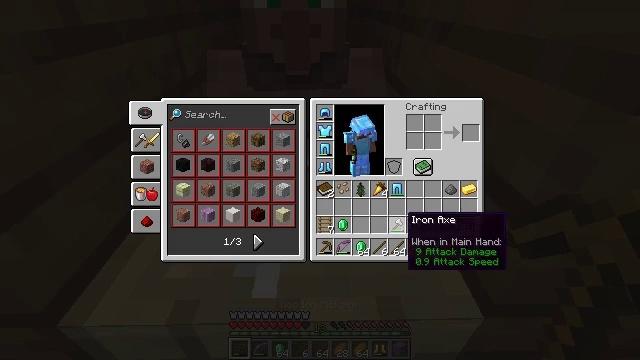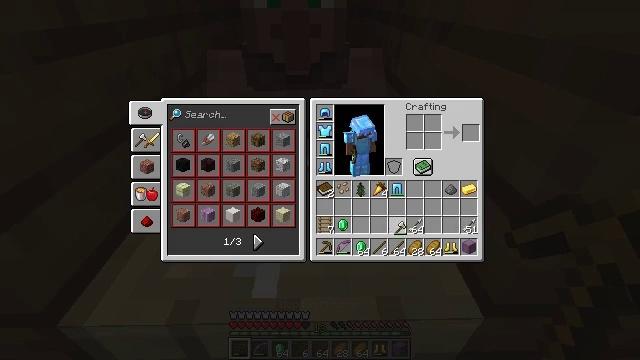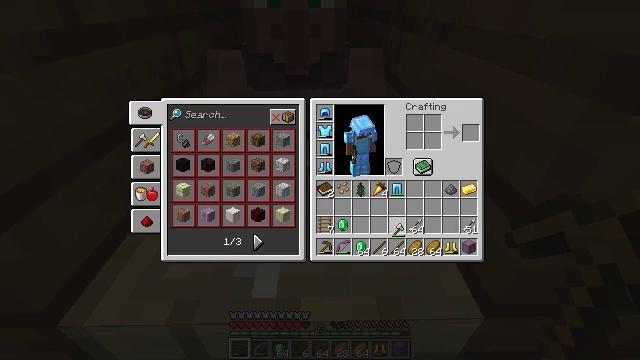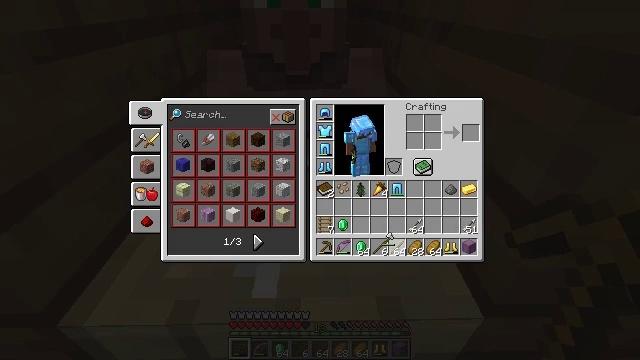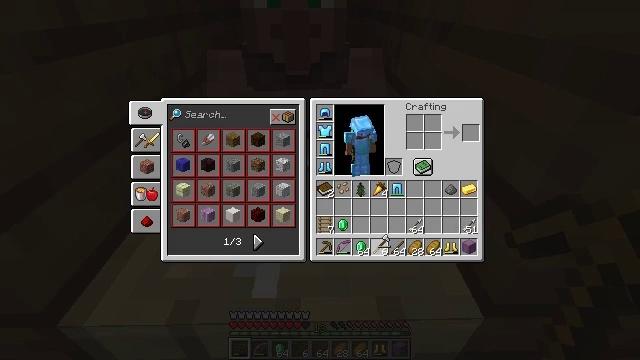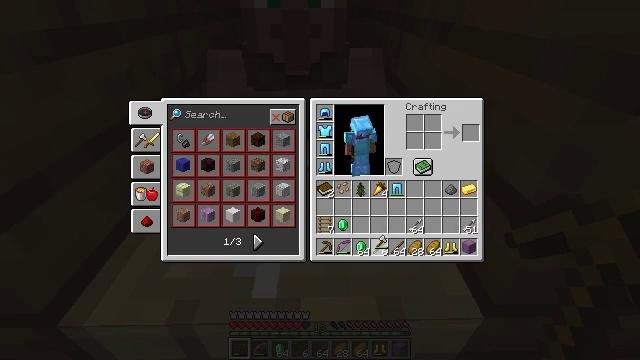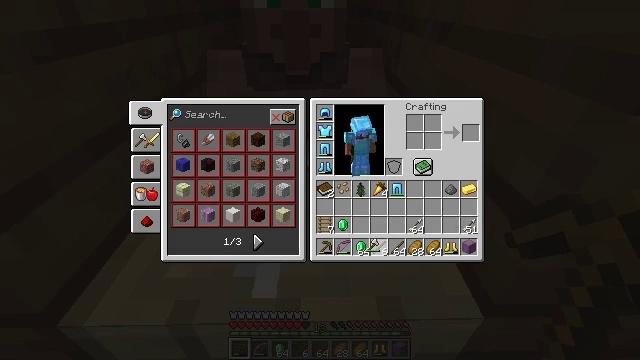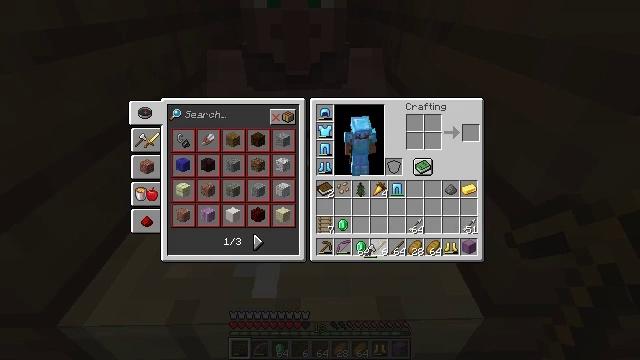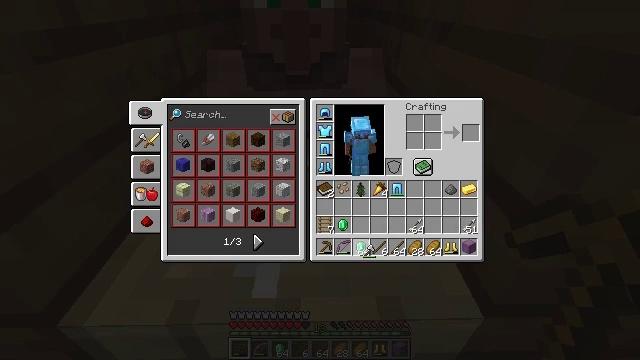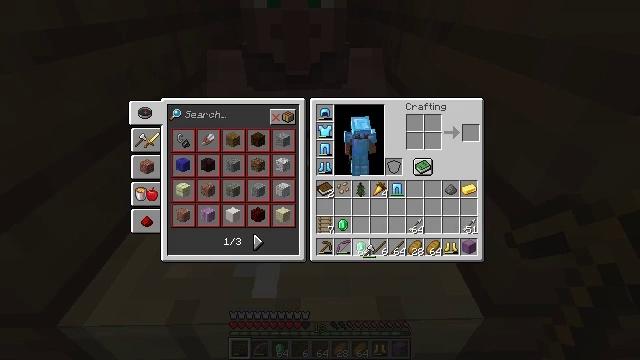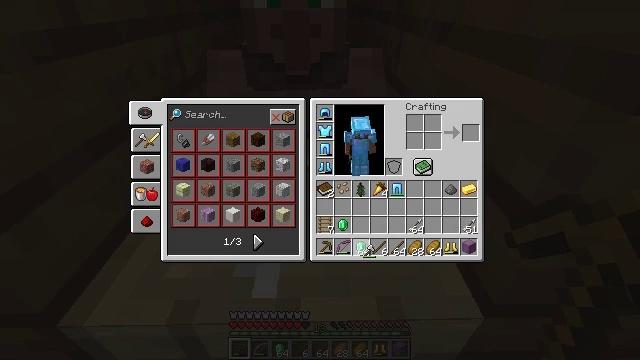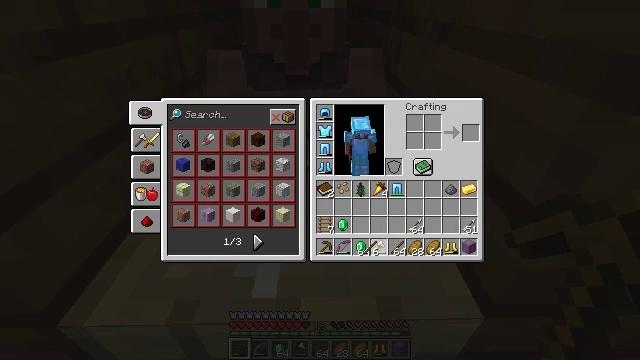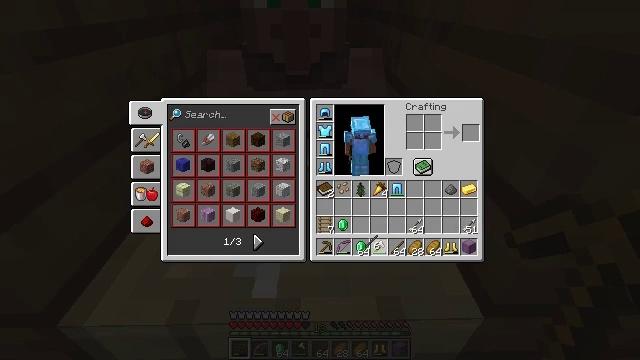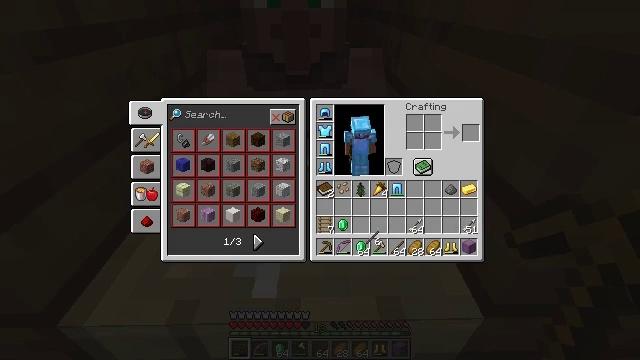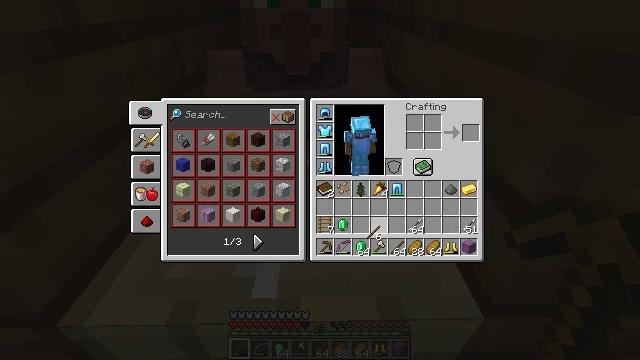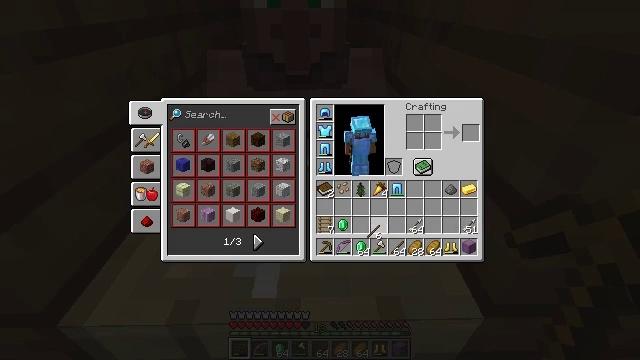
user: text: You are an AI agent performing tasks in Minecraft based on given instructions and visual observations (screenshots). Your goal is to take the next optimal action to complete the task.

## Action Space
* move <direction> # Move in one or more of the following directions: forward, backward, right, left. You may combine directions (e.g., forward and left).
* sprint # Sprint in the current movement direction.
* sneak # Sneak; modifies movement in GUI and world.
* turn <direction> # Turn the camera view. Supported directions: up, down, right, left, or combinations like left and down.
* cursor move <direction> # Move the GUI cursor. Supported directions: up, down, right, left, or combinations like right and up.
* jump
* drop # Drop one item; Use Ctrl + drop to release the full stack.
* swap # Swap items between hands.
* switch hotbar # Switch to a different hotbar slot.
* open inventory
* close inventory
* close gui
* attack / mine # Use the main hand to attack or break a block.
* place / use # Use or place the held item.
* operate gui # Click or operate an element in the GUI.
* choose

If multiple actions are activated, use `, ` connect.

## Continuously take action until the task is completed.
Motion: motion action
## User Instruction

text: Recycle the fletching table.
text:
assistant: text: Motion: operate gui
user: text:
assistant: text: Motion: operate gui
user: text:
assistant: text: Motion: cursor move left and down, operate gui
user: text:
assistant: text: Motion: no_op
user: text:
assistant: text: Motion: no_op
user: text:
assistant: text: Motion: cursor move left
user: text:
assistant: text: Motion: operate gui
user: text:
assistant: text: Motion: operate gui
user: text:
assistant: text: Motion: operate gui
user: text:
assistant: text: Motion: operate gui
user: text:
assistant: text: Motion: no_op
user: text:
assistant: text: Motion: no_op
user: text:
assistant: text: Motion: no_op
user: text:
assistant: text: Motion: no_op
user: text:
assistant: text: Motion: no_op
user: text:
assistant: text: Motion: operate gui
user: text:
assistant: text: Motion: operate gui
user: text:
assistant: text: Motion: operate gui
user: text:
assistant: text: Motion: no_op
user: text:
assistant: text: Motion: no_op
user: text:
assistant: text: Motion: no_op
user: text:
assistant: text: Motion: no_op
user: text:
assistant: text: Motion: no_op
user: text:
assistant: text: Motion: no_op
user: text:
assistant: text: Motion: close gui
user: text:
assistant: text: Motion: open inventory
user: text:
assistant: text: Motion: no_op
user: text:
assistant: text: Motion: no_op
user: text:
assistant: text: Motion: no_op
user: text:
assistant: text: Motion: no_op